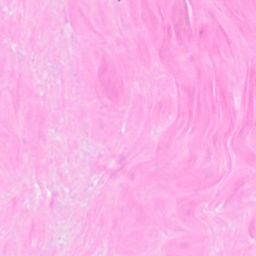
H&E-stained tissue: Breast